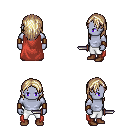
a pixel art fantasy rpg character, male body template, dark elf, purple skin, maroon cape, white pants, white blonde long hairstyle, leather bracers, brown shoes, dagger, four views (front, back, left, right), 2x2 character sprite sheet, small pixel art, hard edges, no anti-aliasing